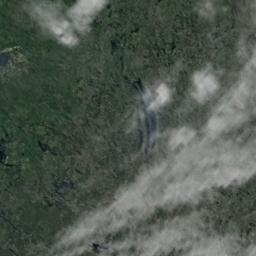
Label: cloud